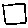
Label: square